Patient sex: F
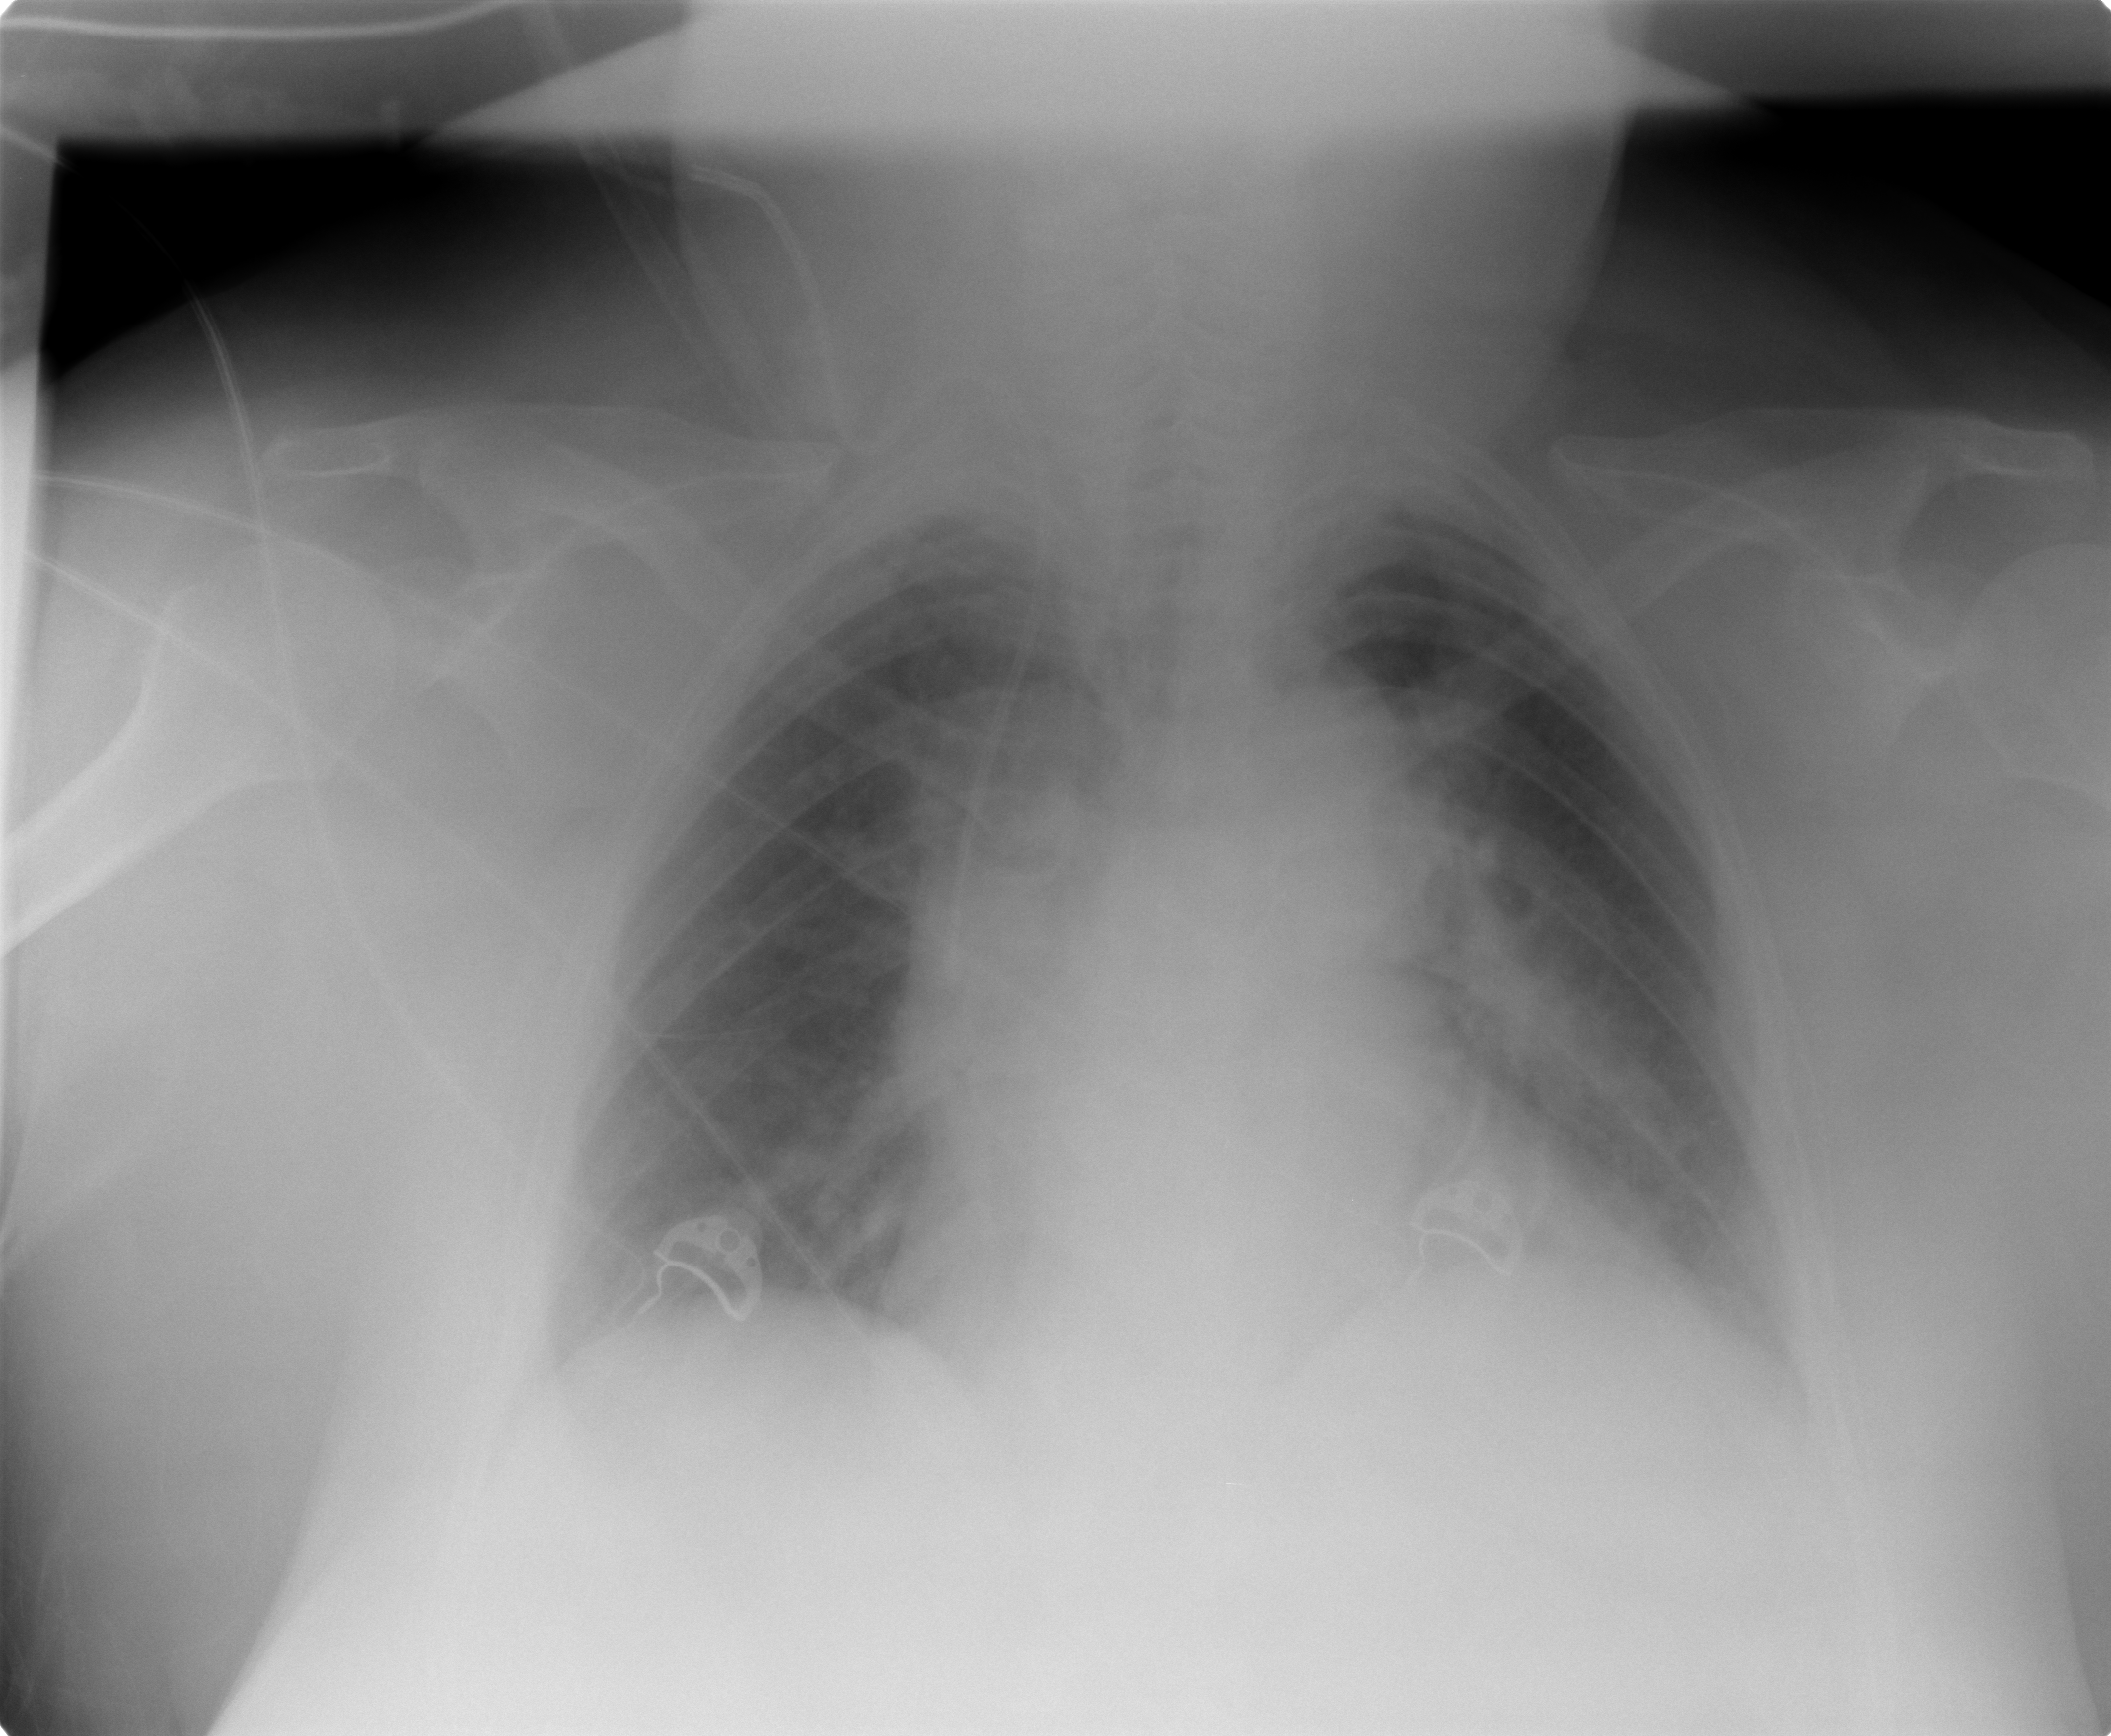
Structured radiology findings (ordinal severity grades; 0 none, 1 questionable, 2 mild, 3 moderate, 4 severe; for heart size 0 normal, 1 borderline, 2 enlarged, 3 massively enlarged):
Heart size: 2
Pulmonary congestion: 2
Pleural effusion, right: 2
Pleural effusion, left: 2
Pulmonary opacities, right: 2
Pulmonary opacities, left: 2
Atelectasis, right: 2
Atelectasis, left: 2